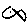
Label: fish